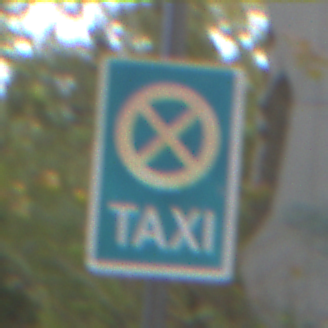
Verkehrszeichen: Taxenstand
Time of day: MorningAfternoon
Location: Outdoor (Urban)
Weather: PartlyCloudy
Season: NotSpecified
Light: Natural